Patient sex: F
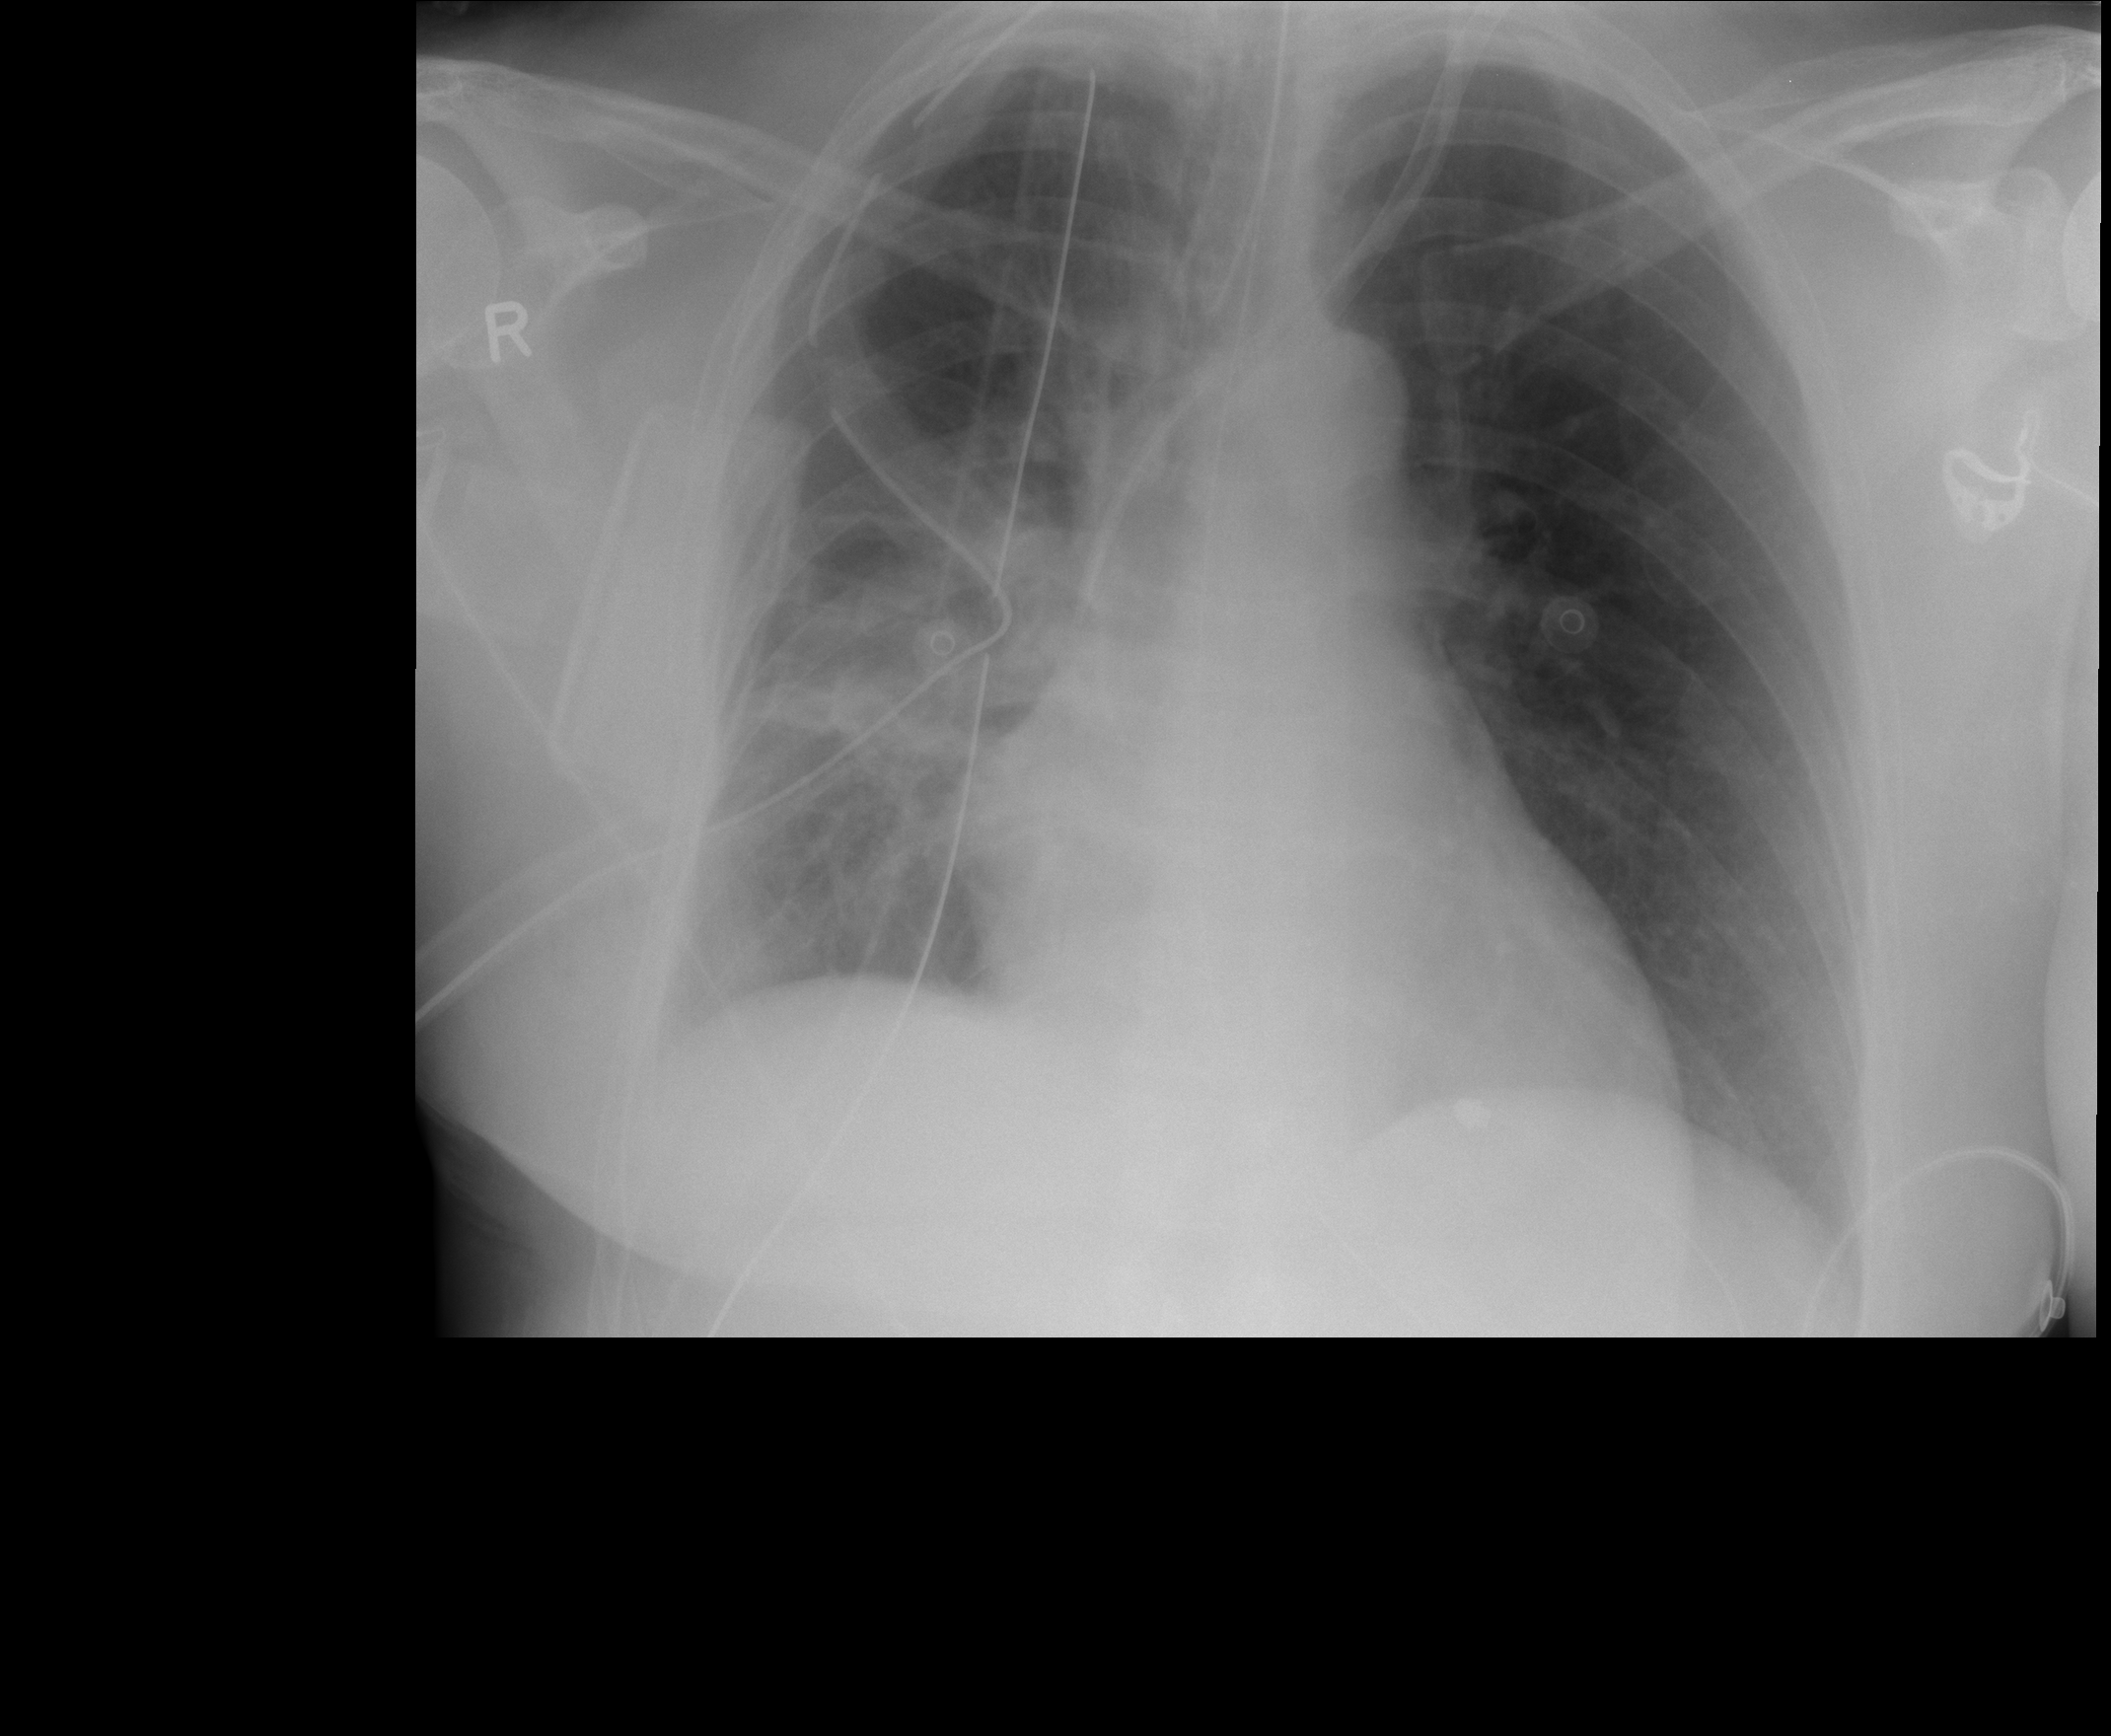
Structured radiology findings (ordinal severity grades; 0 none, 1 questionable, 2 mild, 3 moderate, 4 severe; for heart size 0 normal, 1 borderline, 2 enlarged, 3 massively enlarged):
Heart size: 0
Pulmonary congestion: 0
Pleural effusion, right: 2
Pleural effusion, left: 0
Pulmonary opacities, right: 2
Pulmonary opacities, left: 0
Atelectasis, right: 2
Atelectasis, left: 0